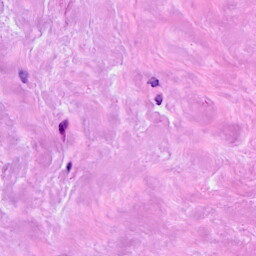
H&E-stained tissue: Breast